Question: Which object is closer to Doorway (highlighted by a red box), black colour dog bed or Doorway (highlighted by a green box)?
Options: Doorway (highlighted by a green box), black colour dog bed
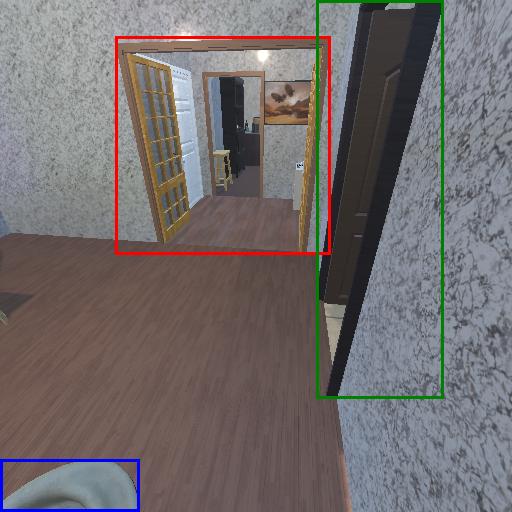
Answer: Doorway (highlighted by a green box)